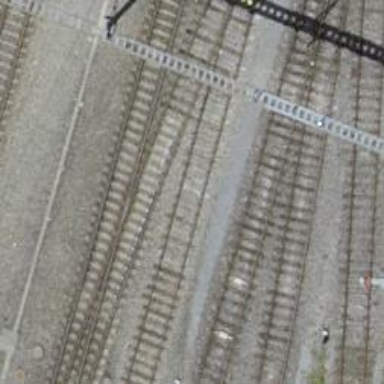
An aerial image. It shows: Railway yard with one track in service.